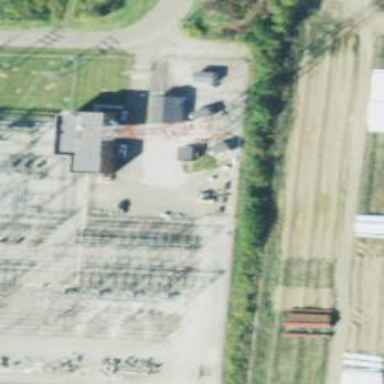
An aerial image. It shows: Lattice mast serving as communication tower.